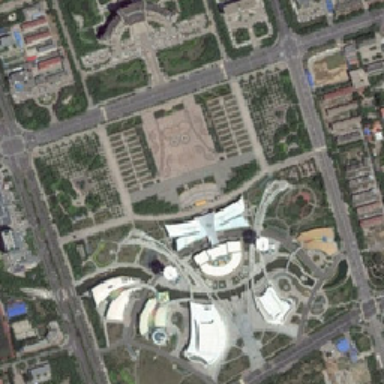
Many trees are planted around the brown houses .